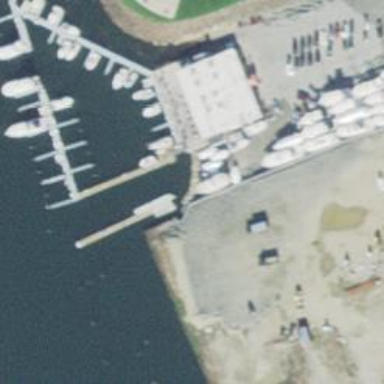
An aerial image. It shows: Man-made pier.